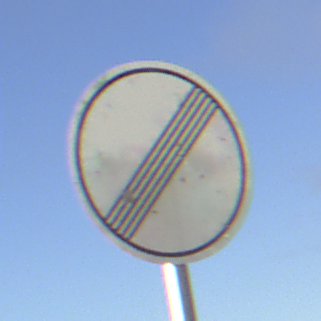
Verkehrszeichen: EndeSaemtlicherBegrenzungen
Umgebung: Outdoor, Nature
Tageszeit: SunriseSunset
Wetter: PartlyCloudy
Licht: Natural
Jahreszeit: NotSpecified
Kontrast: HighContrast